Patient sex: F
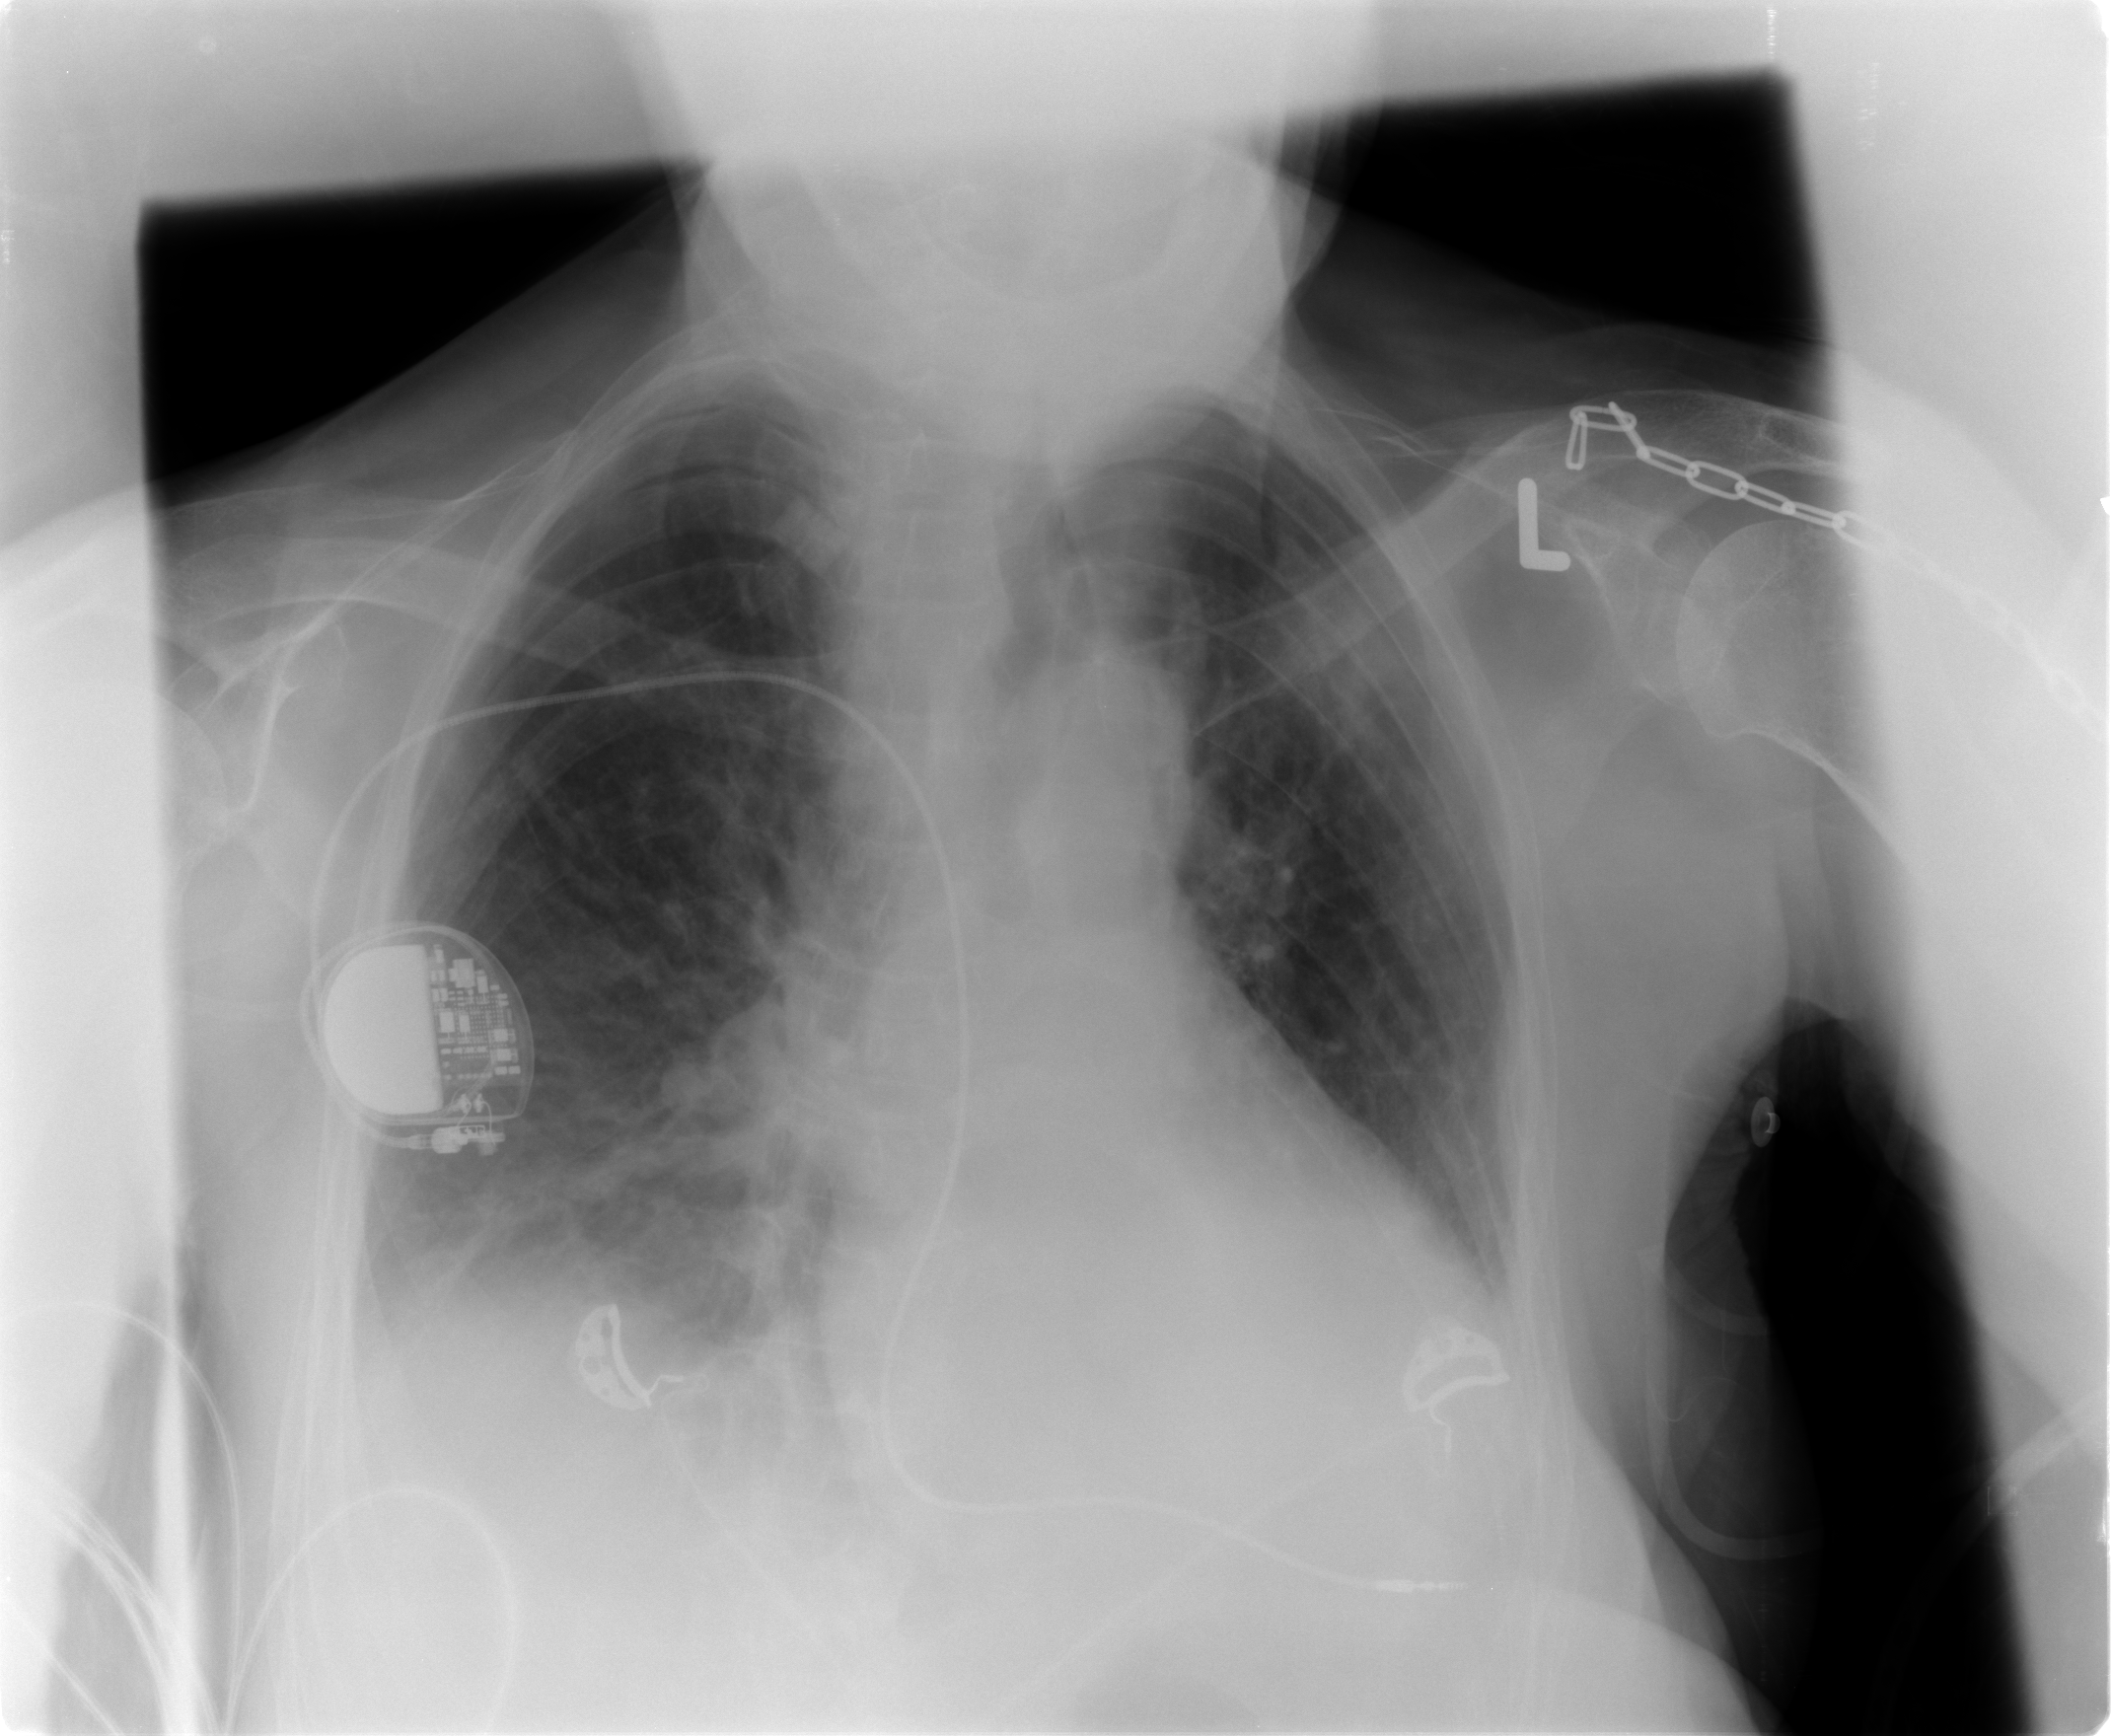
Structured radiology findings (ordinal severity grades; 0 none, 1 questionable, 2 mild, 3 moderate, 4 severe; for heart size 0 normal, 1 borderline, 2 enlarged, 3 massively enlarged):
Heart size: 1
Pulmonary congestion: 1
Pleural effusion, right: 2
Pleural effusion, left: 1
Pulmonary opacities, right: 1
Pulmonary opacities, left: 0
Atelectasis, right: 2
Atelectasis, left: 1